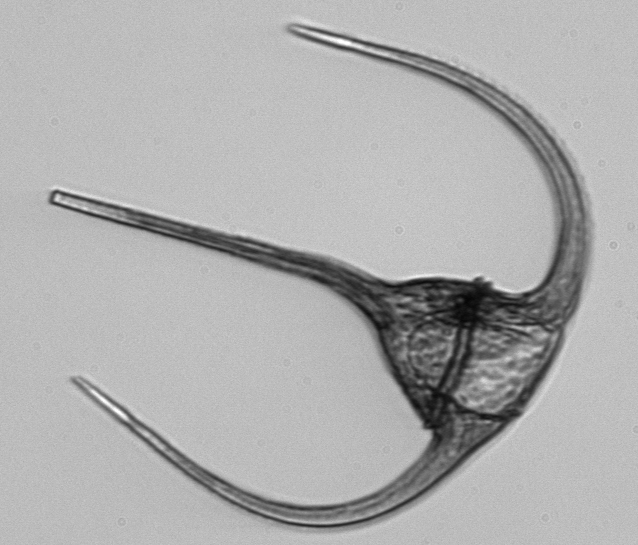
Label: Tripos